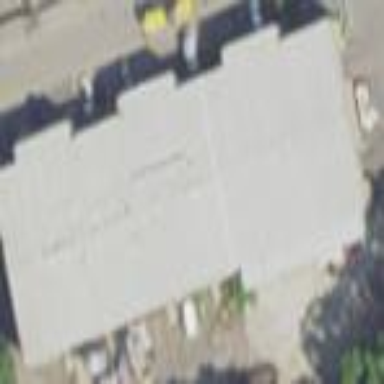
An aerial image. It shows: Building.